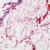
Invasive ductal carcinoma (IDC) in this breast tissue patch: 0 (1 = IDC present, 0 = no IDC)